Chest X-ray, PA view. Patient: 52 years old, sex M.
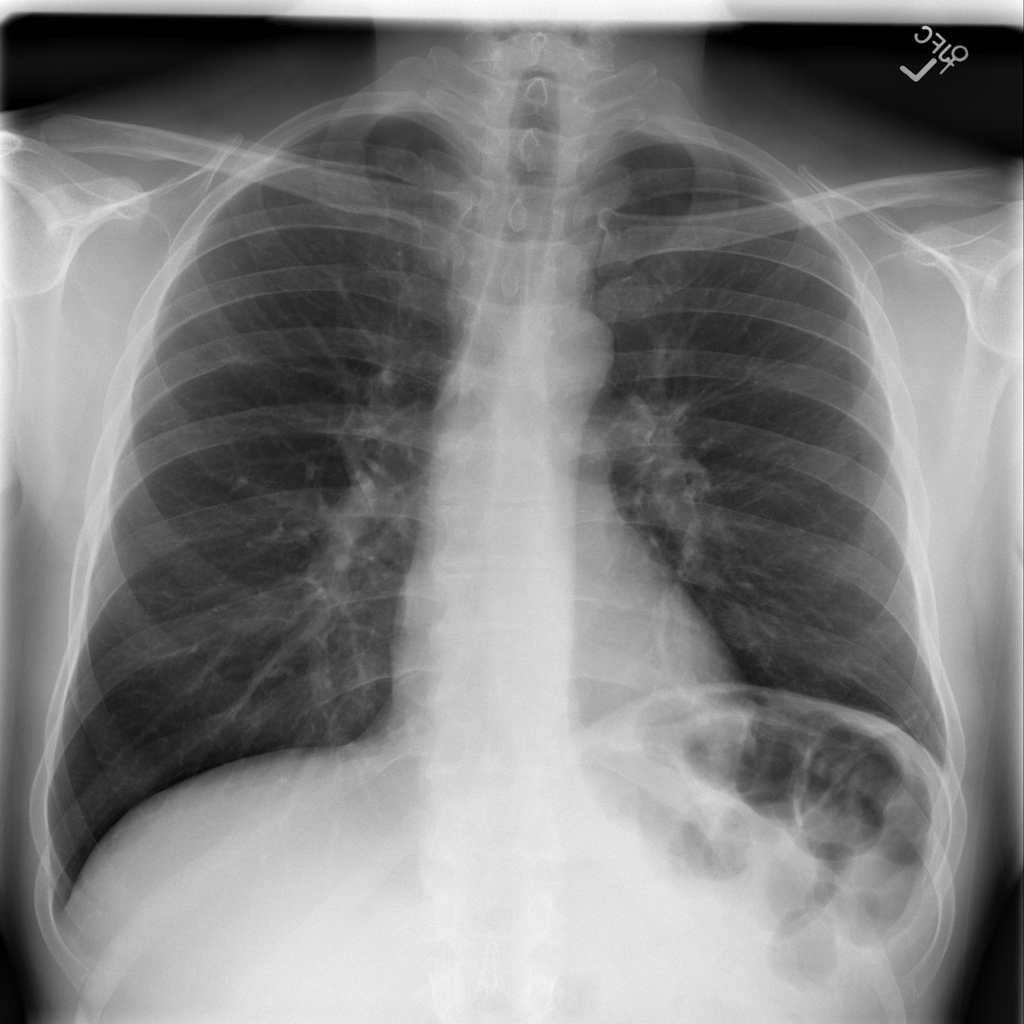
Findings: Infiltration